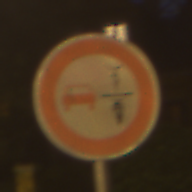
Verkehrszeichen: VerbotUeberholenEinspurigeFahrzeuge
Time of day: Night
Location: Outdoor (Urban)
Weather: Clear
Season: NotSpecified
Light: Artificial